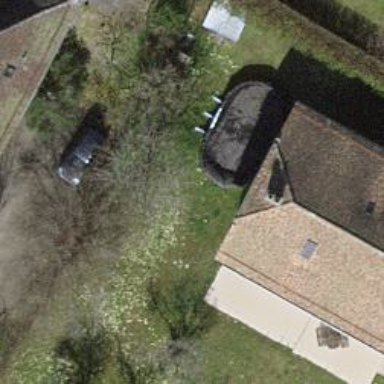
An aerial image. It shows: Garden with deciduous broadleaved trees.